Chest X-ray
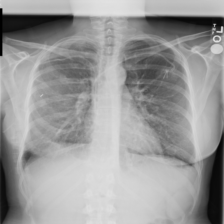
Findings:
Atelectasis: positive
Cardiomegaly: negative
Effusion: positive
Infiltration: negative
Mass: negative
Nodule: negative
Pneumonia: negative
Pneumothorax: negative
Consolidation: negative
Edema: negative
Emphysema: negative
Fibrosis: positive
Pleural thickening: negative
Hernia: negative